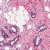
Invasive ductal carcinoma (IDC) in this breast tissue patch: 1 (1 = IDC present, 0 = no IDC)